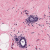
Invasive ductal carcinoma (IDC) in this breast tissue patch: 0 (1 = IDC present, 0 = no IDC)